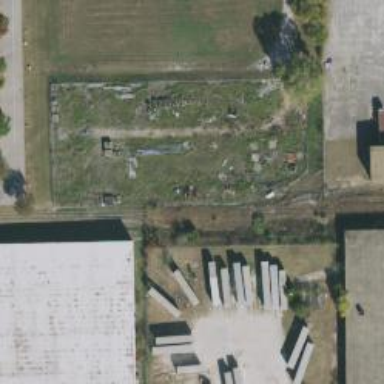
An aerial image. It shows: Abandoned railway.